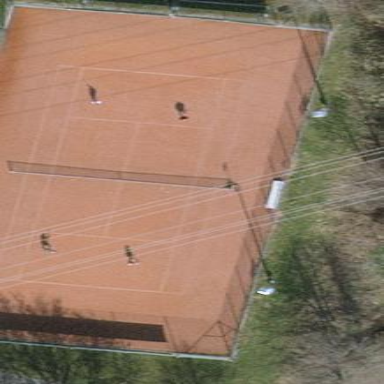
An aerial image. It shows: Tennis court in leisure pitch.